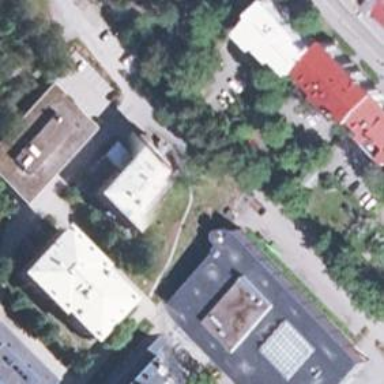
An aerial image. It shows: Building that serves as library.